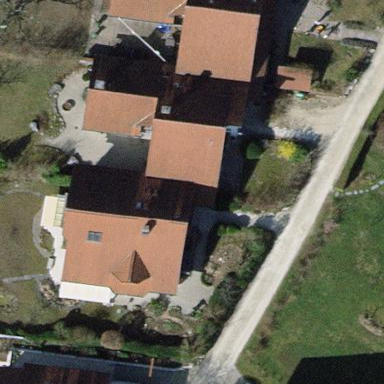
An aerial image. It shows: Terrace building.